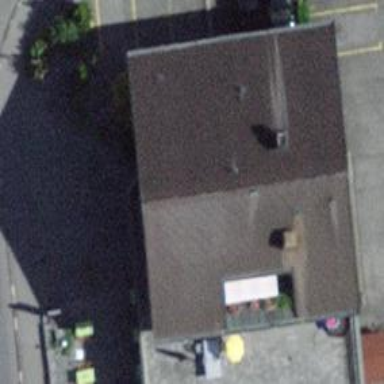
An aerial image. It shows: Restaurant.